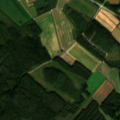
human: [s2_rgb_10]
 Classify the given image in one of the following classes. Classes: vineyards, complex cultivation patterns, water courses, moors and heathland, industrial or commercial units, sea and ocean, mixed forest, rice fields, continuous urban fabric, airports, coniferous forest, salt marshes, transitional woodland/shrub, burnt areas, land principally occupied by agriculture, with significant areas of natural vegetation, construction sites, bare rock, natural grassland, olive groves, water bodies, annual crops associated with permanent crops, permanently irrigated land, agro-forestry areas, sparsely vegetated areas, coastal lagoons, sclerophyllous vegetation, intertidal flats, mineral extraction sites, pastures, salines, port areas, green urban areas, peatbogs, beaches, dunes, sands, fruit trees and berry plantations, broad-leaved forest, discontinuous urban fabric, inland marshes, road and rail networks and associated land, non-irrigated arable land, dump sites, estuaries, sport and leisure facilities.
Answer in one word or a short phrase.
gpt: non-irrigated arable land, land principally occupied by agriculture, with significant areas of natural vegetation, coniferous forest, mixed forest